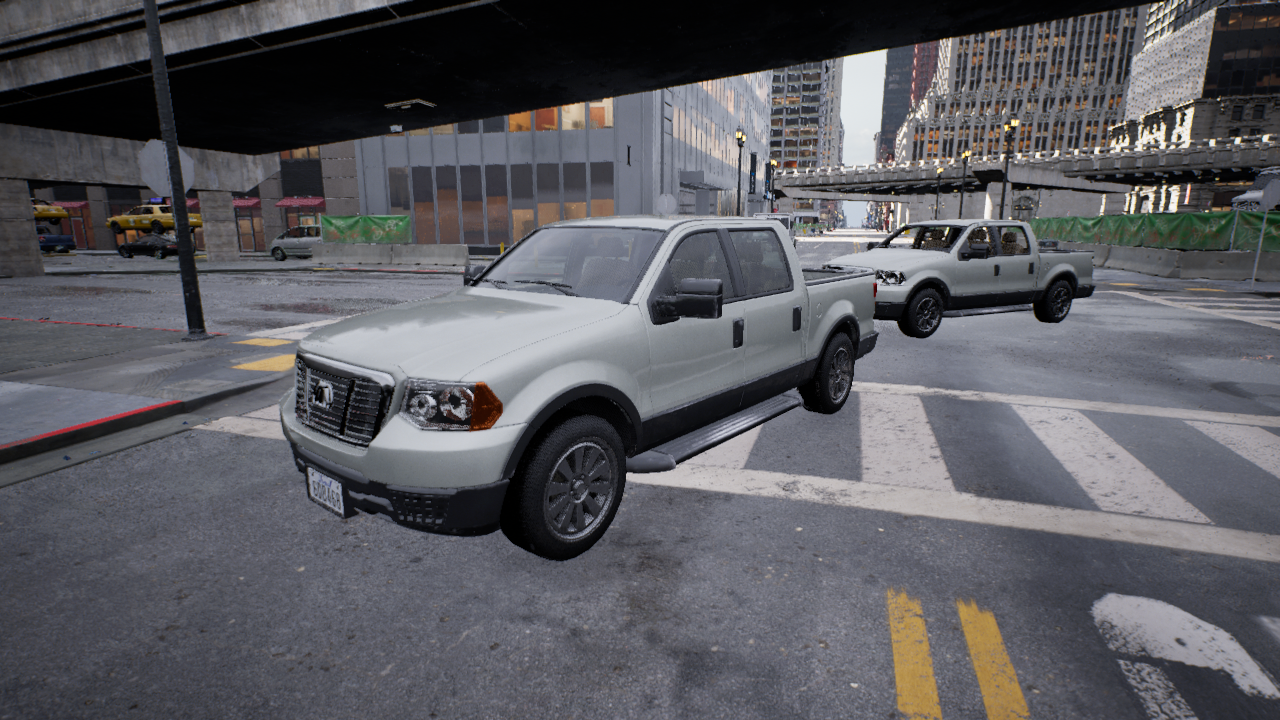
Venue: intersection
Lighting: clear day
Vehicle rig: pickup